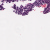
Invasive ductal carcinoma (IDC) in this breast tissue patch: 1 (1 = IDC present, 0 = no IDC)